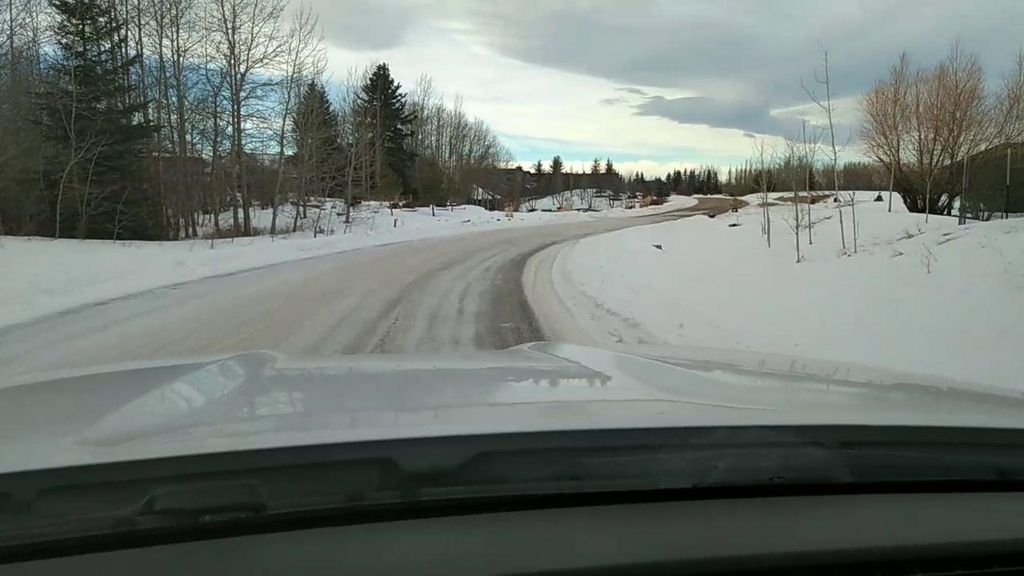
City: calgary